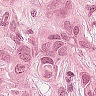
Metastatic tissue present: yes